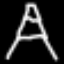
Label: The Eiffel Tower